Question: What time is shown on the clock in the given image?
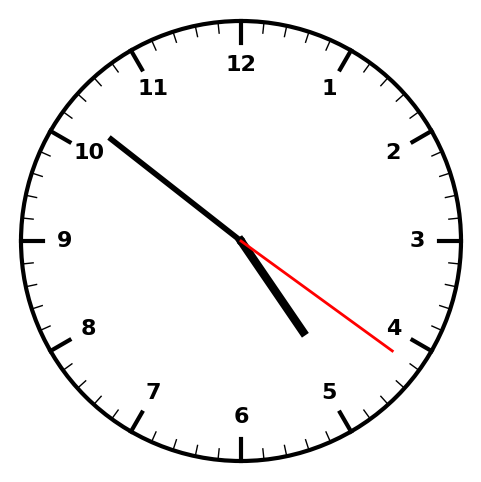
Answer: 04:51:21